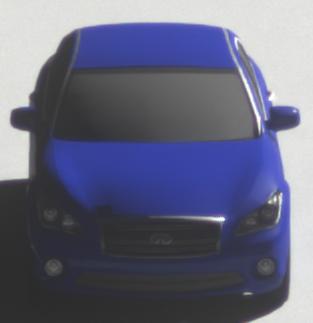
Make: Infiniti
Model: M 37
Detailed model: M (Y51)
Model produced from: 2010/10
Model produced until: 2013/11
Doors: 4
Color: blue
Road condition: dry road
Daytime: morning or afternoon
Contrast: high contrast